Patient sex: M
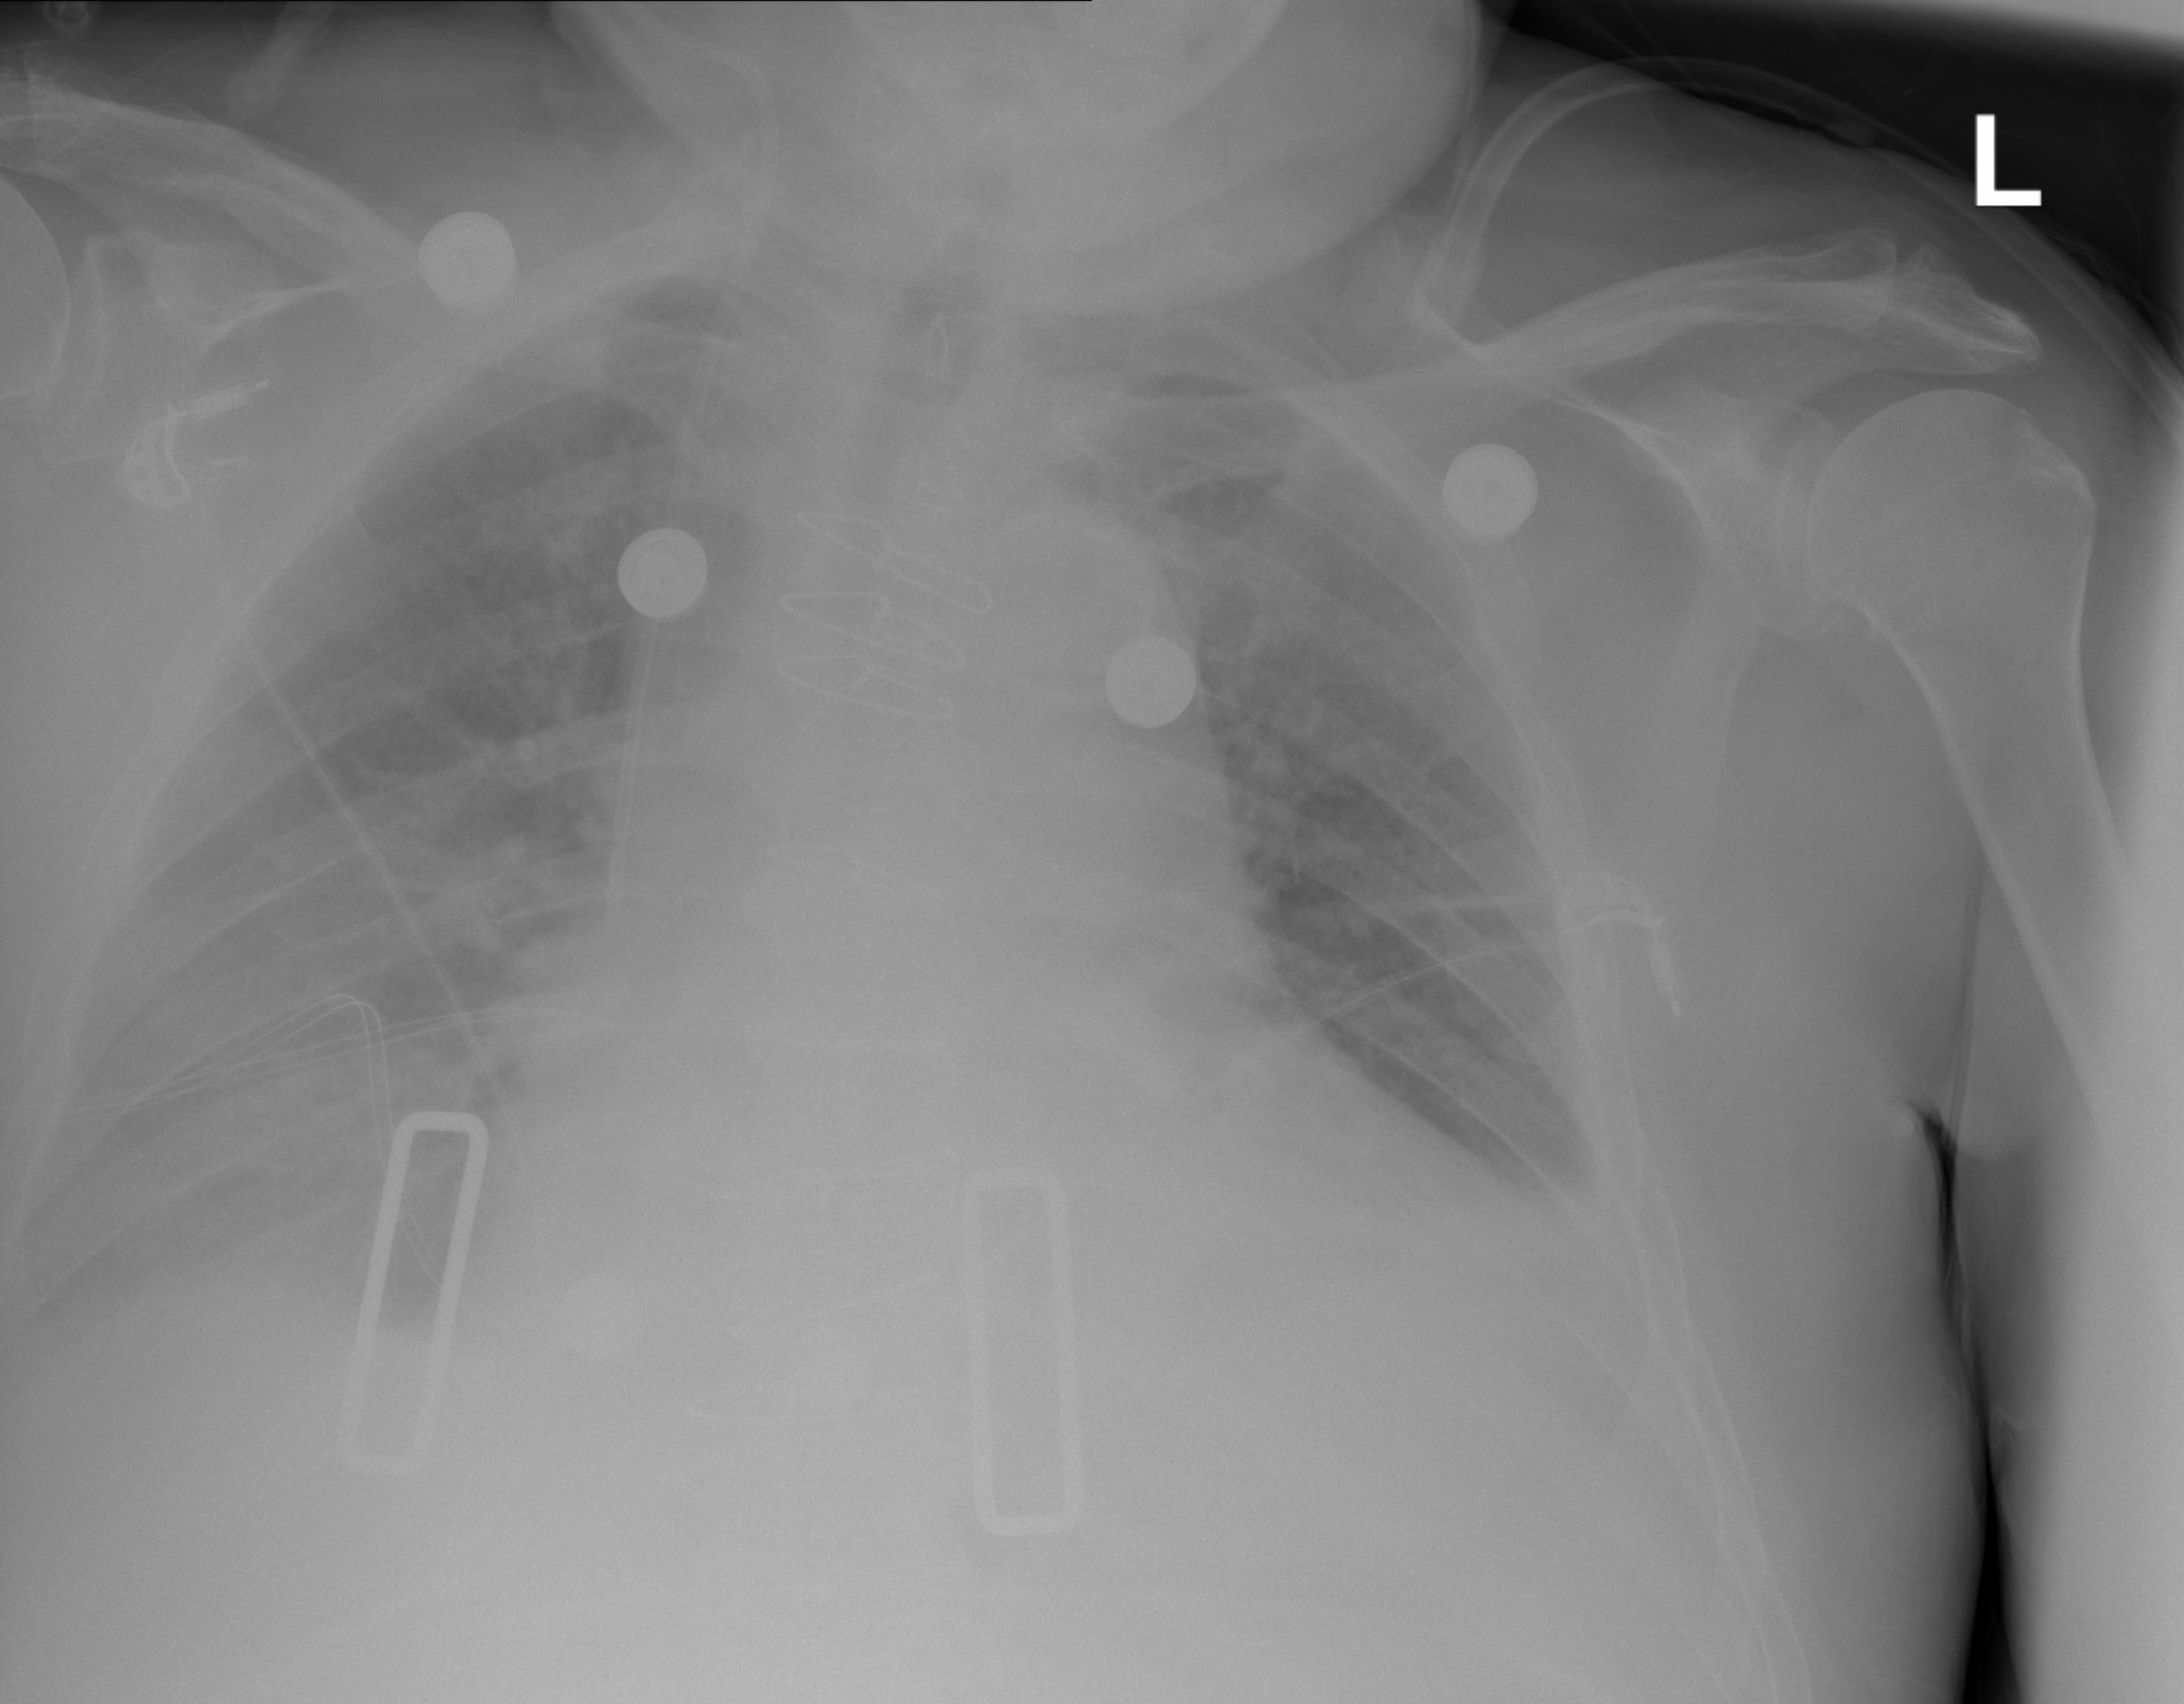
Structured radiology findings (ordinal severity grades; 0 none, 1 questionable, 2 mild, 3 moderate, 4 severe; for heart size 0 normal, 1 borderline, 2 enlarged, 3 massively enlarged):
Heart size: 2
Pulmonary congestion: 1
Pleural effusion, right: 2
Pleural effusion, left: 2
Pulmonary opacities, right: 0
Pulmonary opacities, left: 0
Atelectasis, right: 0
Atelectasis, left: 2